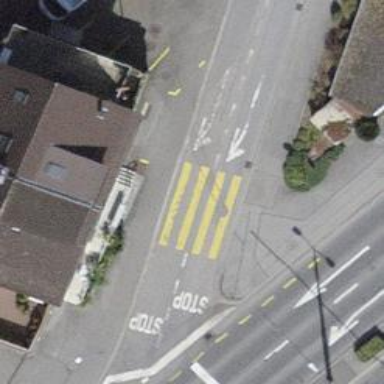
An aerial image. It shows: Kerb barrier.